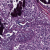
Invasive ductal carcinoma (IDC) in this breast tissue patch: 0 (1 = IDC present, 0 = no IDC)